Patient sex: F
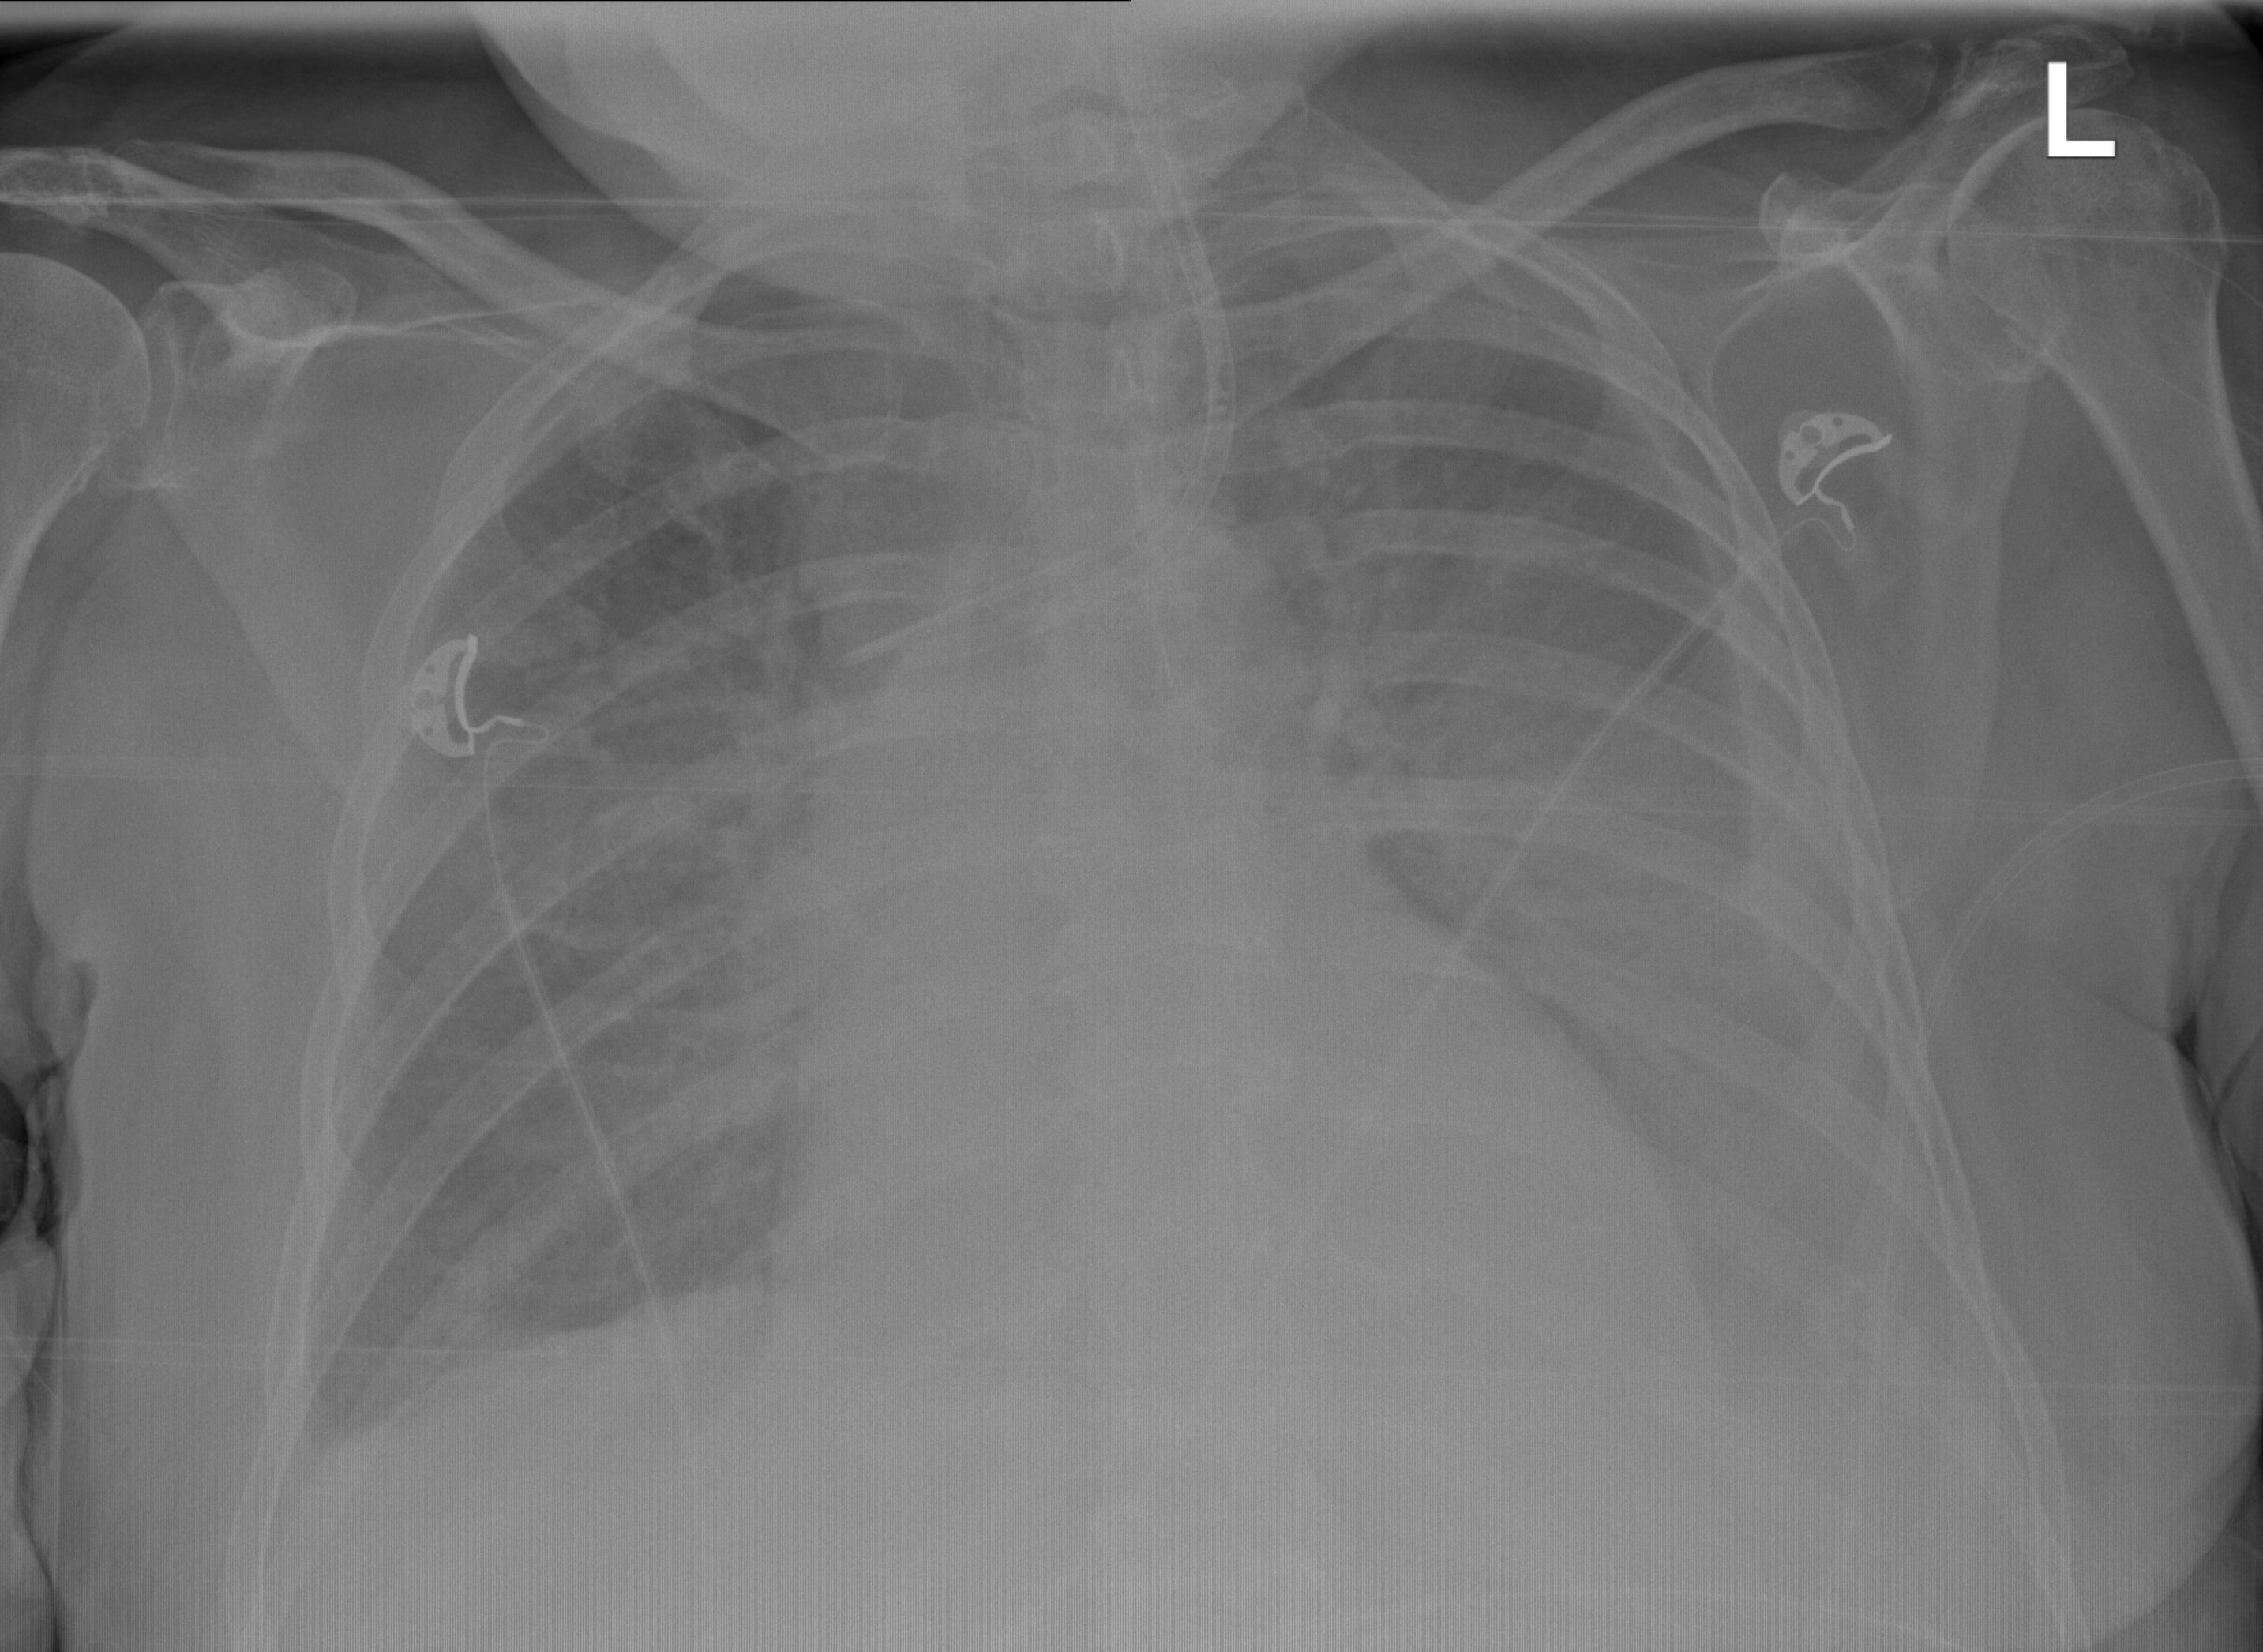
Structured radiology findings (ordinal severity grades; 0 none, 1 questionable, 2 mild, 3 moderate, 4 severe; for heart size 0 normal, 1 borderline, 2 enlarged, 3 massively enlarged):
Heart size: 2
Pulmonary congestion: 2
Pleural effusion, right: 2
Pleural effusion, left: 2
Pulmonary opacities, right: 1
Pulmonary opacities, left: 1
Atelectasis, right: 2
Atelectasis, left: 2